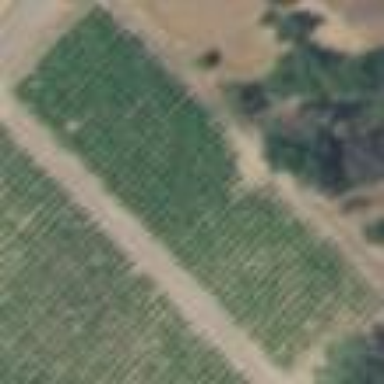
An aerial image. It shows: Vineyard where grapes are grown.